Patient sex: F
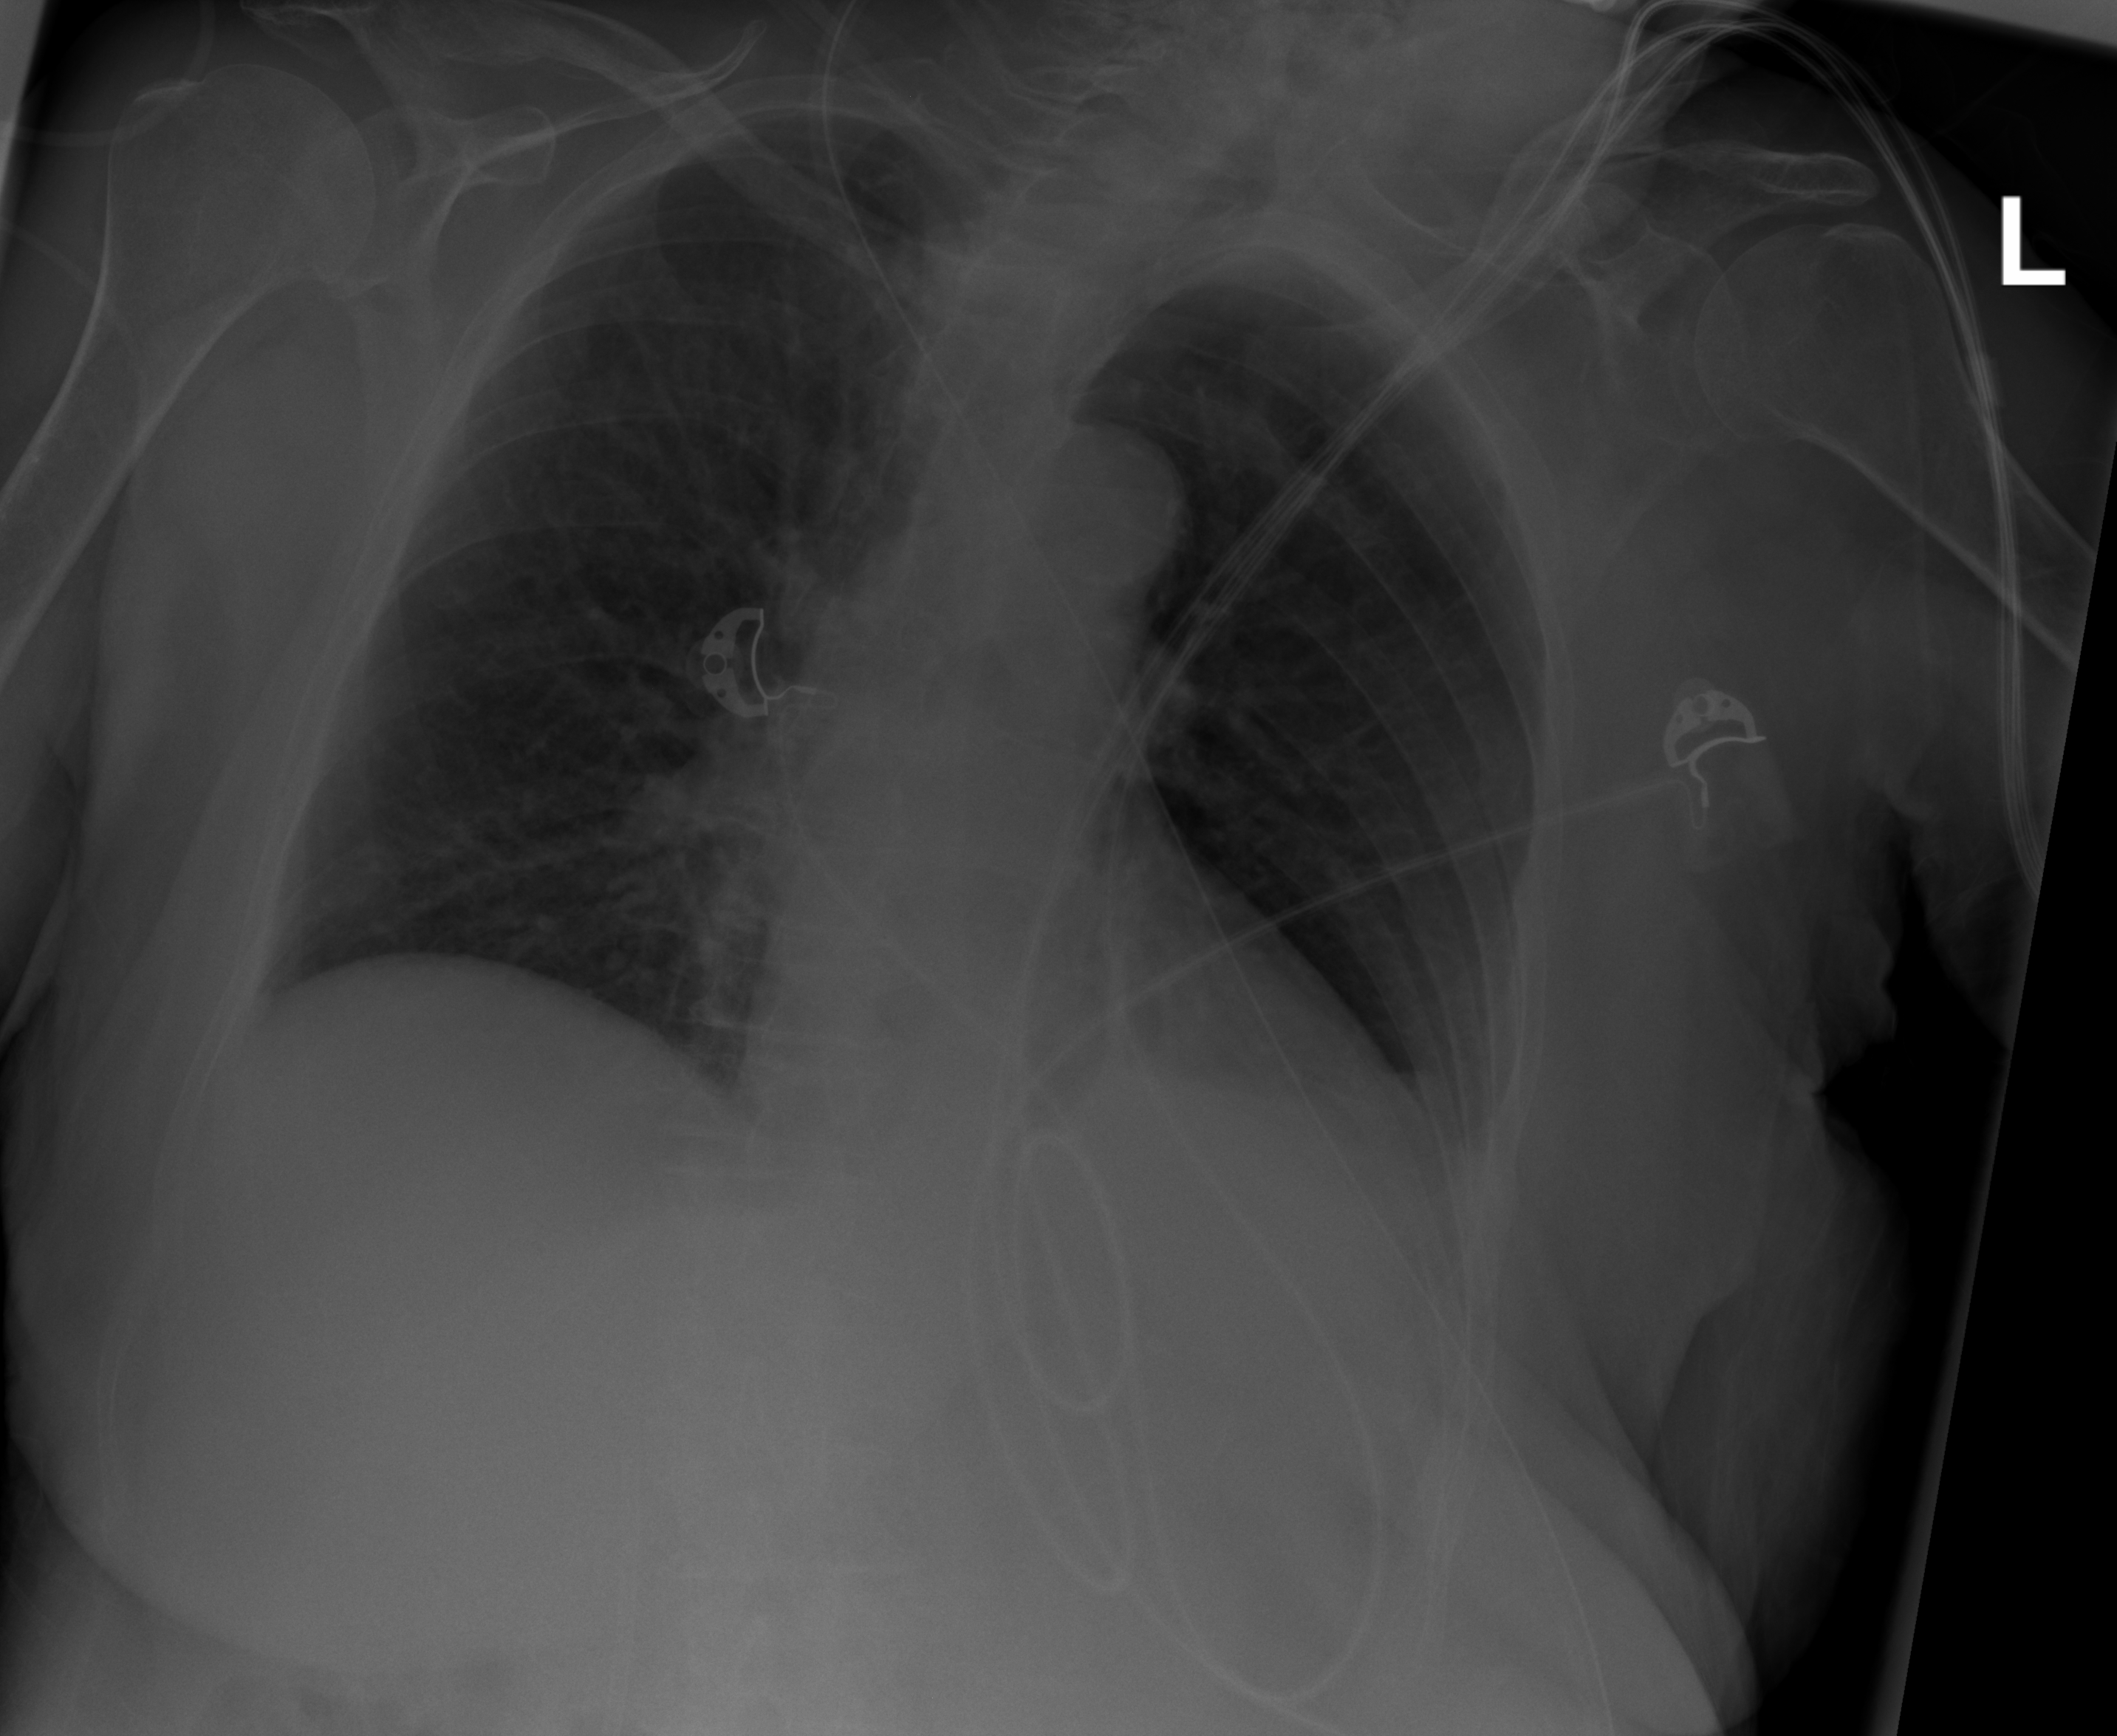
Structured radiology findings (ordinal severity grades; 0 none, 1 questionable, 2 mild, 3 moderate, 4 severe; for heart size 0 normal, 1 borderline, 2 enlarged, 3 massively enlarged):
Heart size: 1
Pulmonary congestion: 0
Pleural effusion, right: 0
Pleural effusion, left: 2
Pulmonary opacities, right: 0
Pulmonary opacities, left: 0
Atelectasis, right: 0
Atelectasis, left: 0